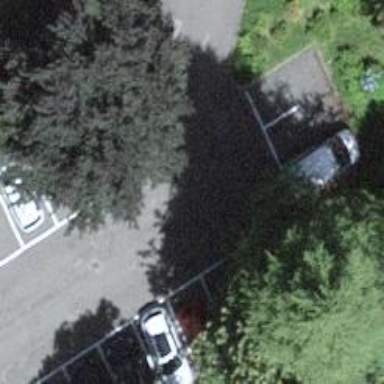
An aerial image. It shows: Asphalt parking aisle off service road.